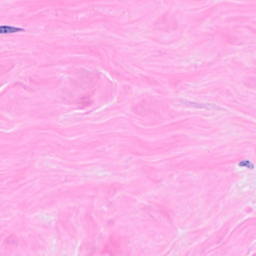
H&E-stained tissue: Breast